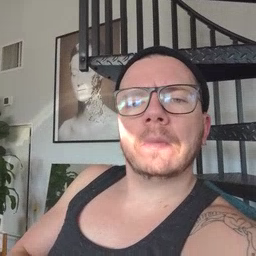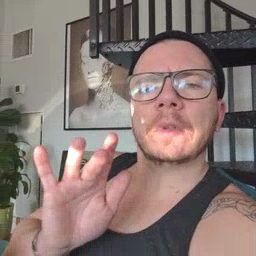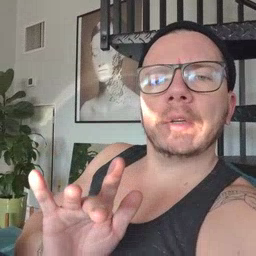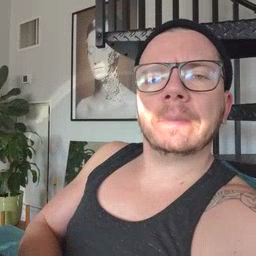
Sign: touch